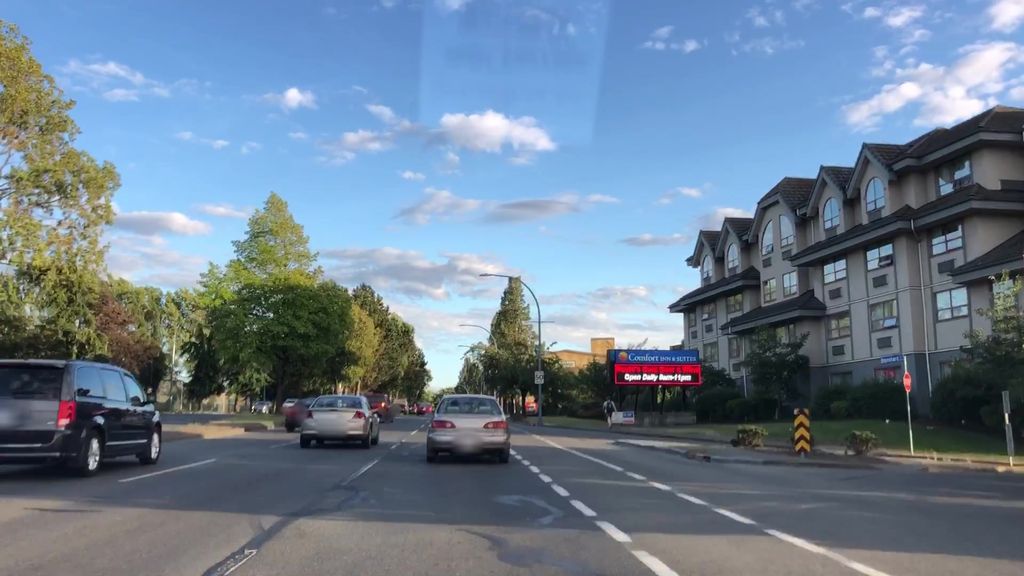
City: victoria